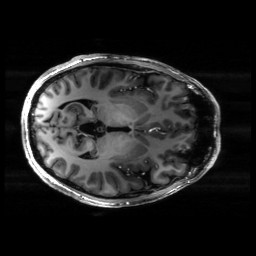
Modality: T1w
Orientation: axial
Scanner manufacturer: siemens
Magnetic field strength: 6.98 T
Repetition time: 2.3 s
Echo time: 0.00273 s